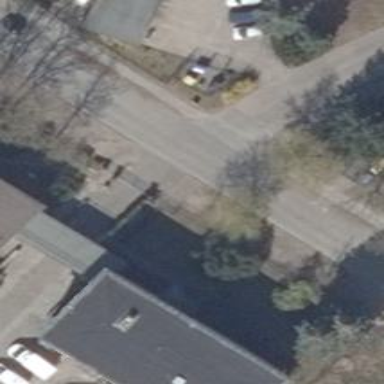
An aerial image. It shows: Residential road with concrete surface. There is separate sidewalk.